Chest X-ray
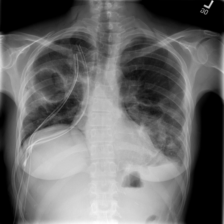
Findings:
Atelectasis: negative
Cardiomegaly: negative
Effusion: negative
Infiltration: negative
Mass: negative
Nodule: negative
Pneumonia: negative
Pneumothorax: positive
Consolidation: negative
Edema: negative
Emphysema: negative
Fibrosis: negative
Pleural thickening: negative
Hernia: negative